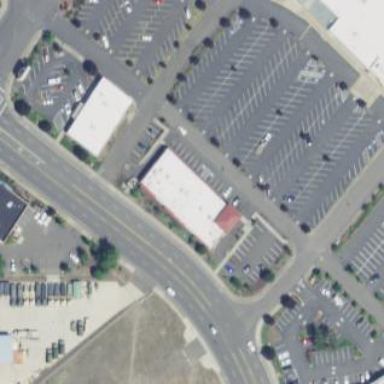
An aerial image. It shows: Commercial building.